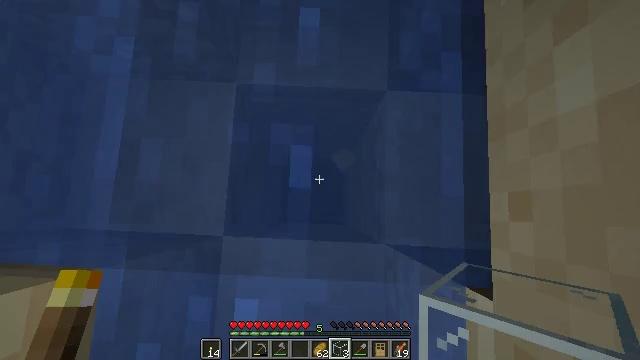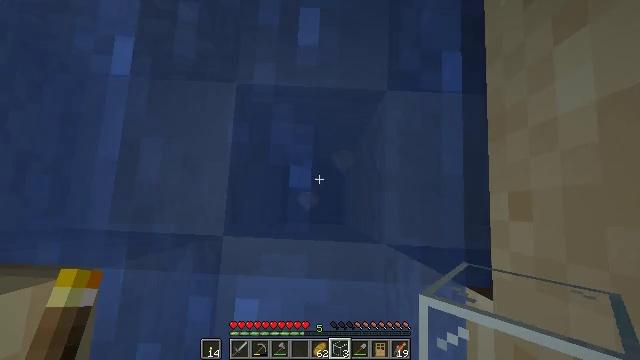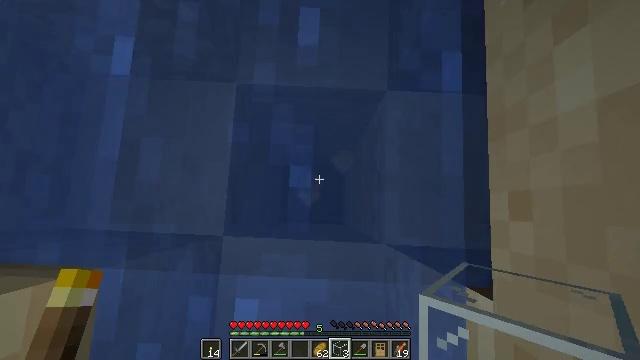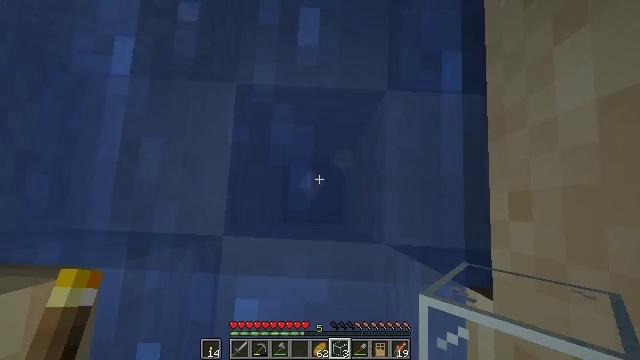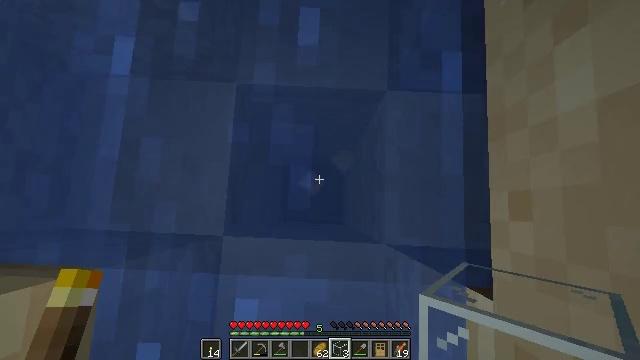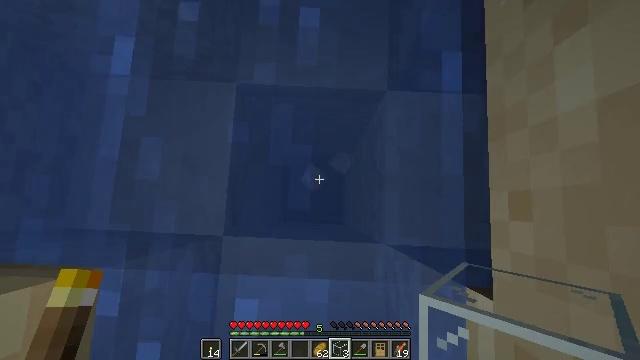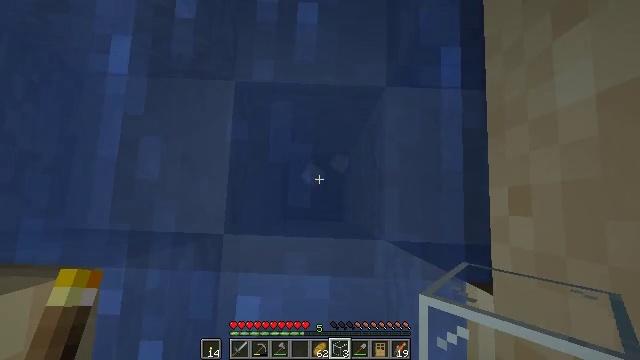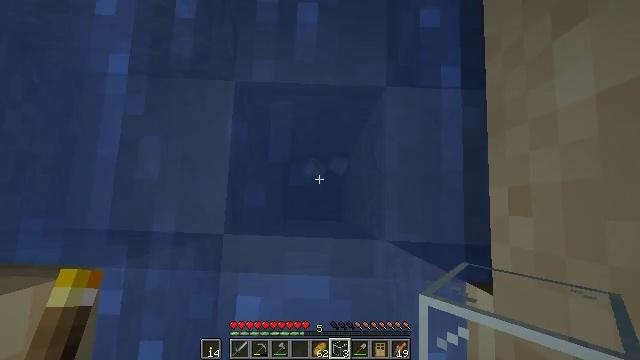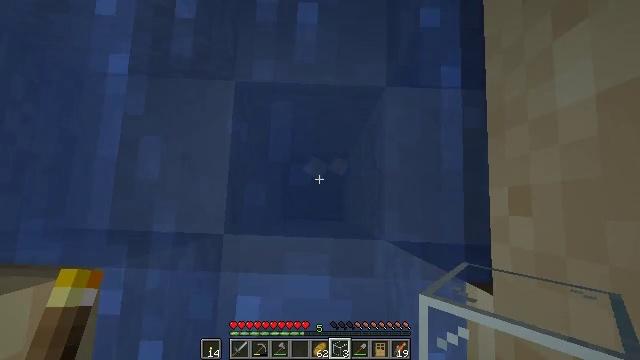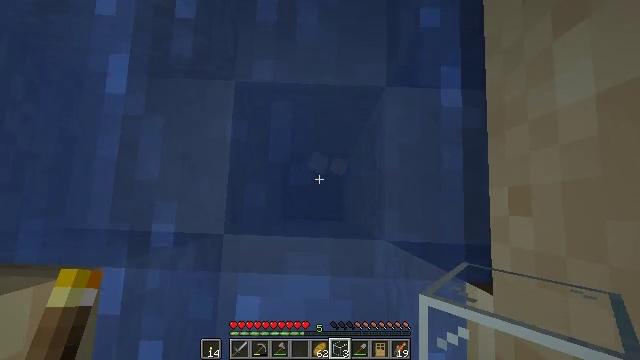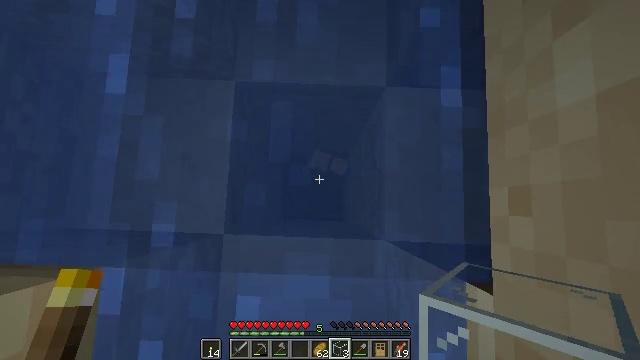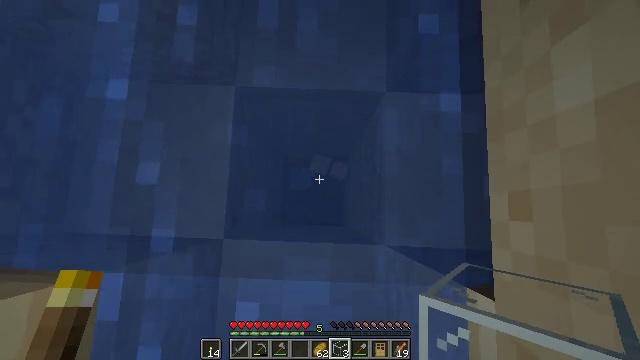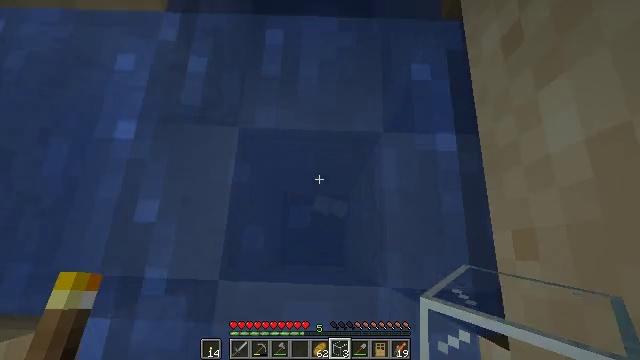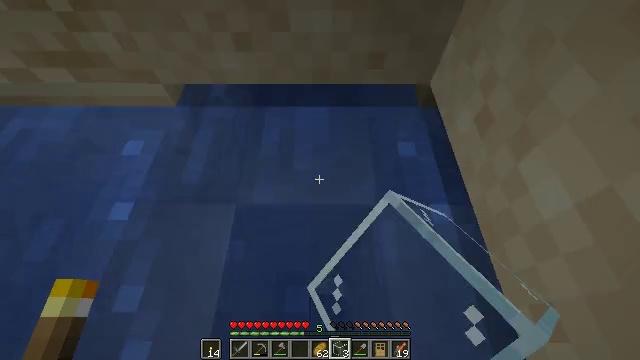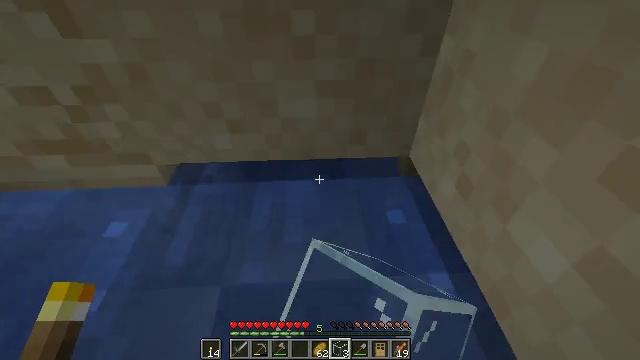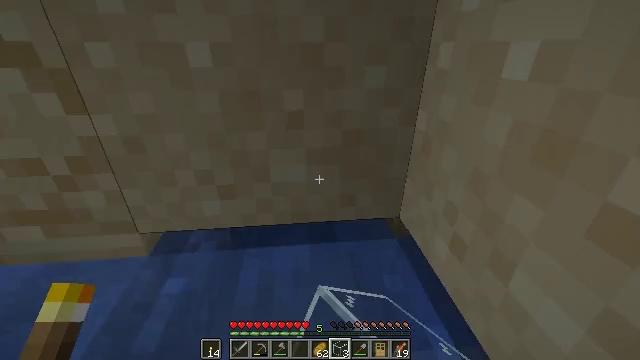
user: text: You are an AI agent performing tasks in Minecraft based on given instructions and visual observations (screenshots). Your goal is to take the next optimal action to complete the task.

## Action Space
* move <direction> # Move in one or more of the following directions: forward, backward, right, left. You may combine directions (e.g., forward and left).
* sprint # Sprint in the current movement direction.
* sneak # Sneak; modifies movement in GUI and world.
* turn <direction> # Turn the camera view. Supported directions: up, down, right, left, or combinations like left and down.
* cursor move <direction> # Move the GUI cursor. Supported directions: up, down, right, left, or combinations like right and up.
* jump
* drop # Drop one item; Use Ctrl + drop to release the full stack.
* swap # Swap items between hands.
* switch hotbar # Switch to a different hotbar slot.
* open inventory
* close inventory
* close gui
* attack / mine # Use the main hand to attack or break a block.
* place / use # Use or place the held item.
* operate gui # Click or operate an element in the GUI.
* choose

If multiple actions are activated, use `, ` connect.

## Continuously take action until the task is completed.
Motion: motion action
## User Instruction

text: Retrieve the sandstone slab by breaking it.
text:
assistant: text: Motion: attack / mine
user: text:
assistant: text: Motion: attack / mine
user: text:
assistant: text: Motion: attack / mine
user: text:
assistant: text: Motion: attack / mine
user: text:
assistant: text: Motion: attack / mine
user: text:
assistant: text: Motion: attack / mine
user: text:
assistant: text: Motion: attack / mine
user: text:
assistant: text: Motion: attack / mine
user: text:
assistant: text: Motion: attack / mine
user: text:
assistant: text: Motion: attack / mine
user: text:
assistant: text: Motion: turn up, attack / mine
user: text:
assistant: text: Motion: turn up, attack / mine
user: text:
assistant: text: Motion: turn right and up, attack / mine
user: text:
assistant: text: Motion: turn right and up
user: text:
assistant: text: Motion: turn right and up
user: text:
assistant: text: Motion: turn left and up
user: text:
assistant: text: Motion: move forward, turn up
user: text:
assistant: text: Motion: move forward, jump
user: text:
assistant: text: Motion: move forward, jump
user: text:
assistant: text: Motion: move forward, jump
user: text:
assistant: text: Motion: move forward, jump
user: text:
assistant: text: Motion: move forward, turn left and down, jump
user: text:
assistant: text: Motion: move forward, turn left and down, jump
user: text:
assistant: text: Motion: move forward, turn left and down, jump
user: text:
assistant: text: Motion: move forward and move left, turn left and down, jump
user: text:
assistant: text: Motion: move forward and move left, turn left, jump
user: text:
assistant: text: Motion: move forward and move left, jump
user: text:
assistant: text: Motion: move forward and move left, jump
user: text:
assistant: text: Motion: move forward and move left, jump
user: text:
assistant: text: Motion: move forward, jump